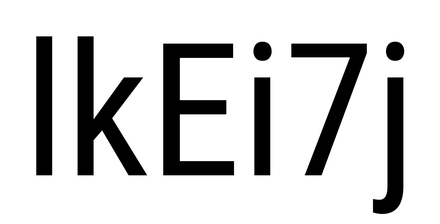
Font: Roboto_Condensed_Regular